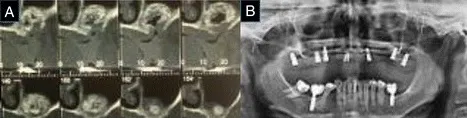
A CT slices (oroantral communication). B; Panoramic radiograph (follow-up).
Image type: radiology (x_ray)